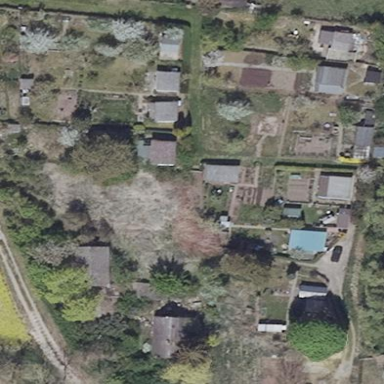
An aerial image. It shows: Area designated for allotments.